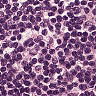
Metastatic tissue present: no